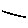
Label: line